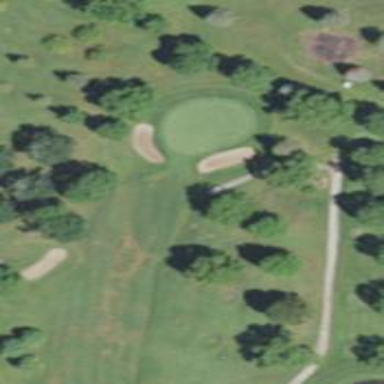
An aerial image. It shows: Golf hole.